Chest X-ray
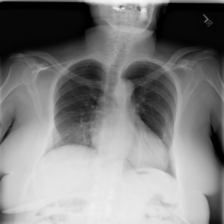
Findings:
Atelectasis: negative
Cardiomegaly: negative
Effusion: negative
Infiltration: negative
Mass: negative
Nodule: negative
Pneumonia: negative
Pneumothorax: negative
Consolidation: negative
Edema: negative
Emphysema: negative
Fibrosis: negative
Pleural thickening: negative
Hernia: negative